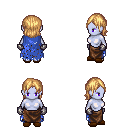
a pixel art fantasy rpg character, female body template, dark elf, purple skin, blue tattered cape, robe skirt, light blonde long bangs hairstyle, metal gloves, brown slippers, four views (front, back, left, right), 2x2 character sprite sheet, small pixel art, hard edges, no anti-aliasing